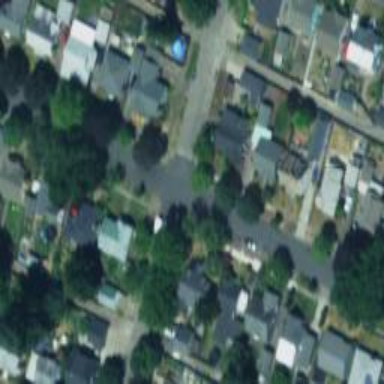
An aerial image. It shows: Residential road with sidewalk on the left side.